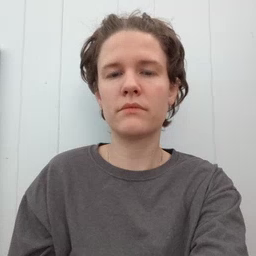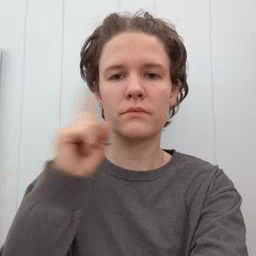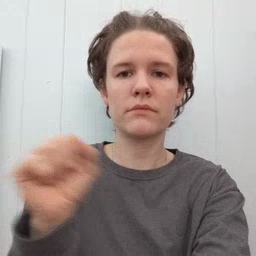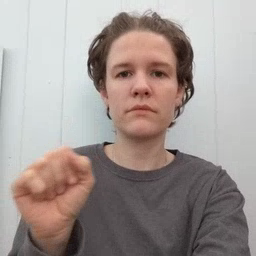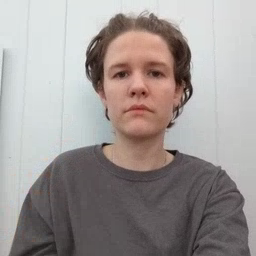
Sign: loud